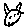
Label: cat